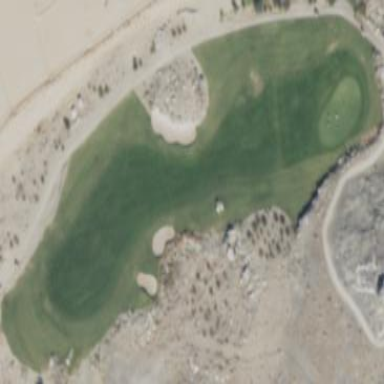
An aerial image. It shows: Rough area on grassy golf course.